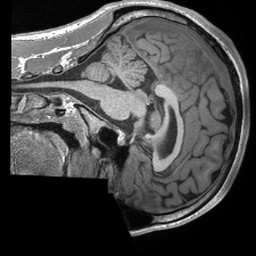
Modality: T1w
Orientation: sagittal
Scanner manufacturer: siemens
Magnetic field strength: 3 T
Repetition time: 2.4 s
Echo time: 0.00213 s